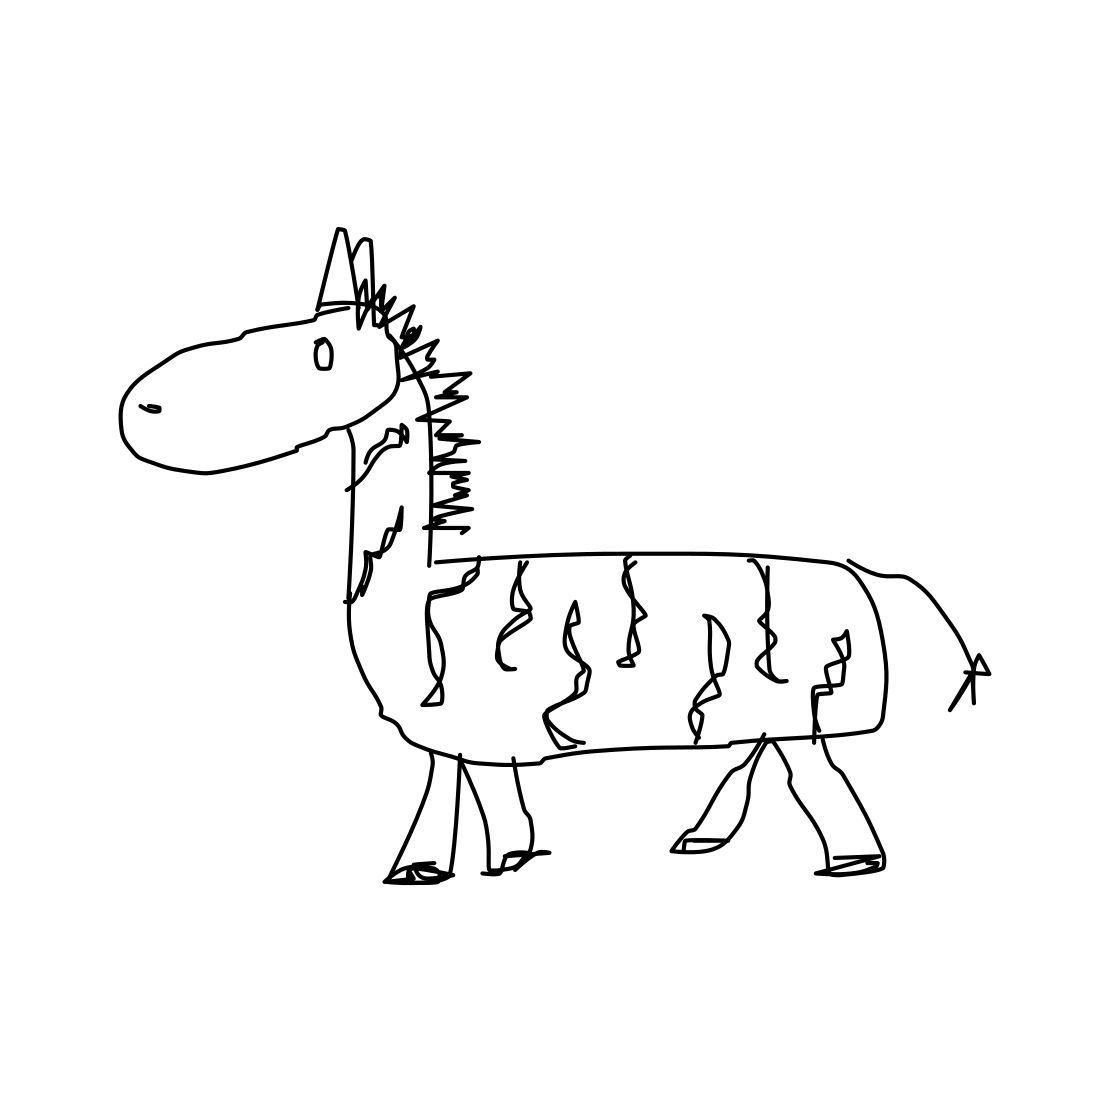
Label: zebra